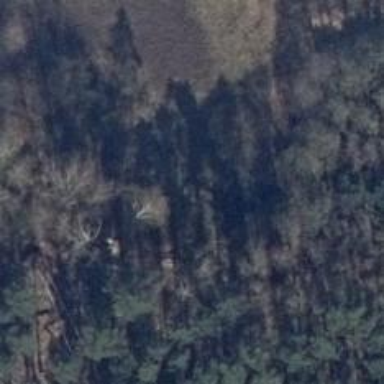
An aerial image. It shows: Hunting stand.